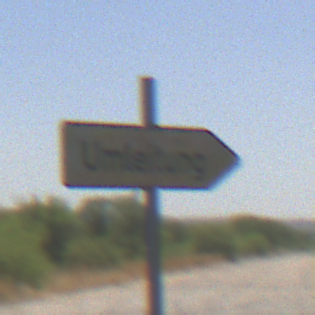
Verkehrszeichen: UmleitungswegweiserRechtsweisend
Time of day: Midday
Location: Roofed (Underpass)
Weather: Clear
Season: NotSpecified
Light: Natural